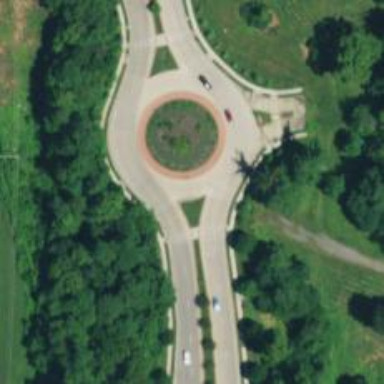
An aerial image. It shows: Primary highway intersecting roundabout.